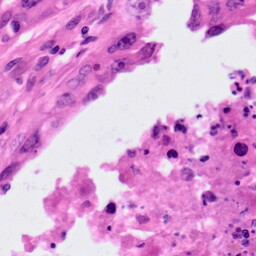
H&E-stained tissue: Lung